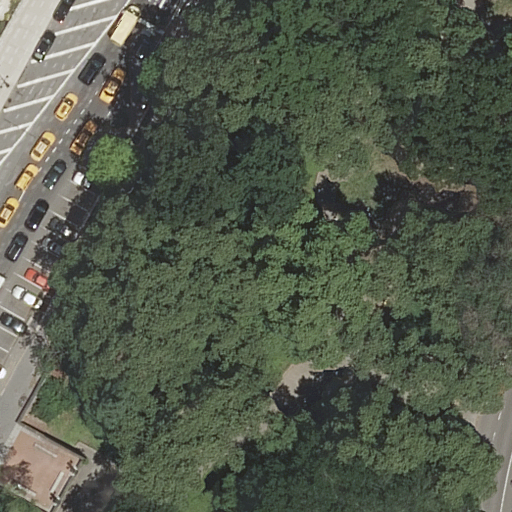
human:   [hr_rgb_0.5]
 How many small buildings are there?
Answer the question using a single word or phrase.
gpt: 1

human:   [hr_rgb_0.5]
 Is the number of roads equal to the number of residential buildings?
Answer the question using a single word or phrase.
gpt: no

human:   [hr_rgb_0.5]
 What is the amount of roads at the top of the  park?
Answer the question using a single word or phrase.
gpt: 3

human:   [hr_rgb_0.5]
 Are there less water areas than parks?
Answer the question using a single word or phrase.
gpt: yes

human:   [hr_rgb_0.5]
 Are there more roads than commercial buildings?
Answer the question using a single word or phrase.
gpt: yes

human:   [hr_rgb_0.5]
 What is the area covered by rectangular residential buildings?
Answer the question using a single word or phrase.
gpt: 12m2

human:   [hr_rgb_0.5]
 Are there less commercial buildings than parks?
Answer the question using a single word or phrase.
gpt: yes

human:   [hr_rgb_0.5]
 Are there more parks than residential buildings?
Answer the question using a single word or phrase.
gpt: no

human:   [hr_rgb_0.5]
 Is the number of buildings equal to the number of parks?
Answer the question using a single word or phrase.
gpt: no

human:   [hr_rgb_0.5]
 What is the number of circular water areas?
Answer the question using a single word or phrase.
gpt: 0

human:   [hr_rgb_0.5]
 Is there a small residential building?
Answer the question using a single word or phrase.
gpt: yes

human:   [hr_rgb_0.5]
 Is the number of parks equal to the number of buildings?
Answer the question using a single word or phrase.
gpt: no

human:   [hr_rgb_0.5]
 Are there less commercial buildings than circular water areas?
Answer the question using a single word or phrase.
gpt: no

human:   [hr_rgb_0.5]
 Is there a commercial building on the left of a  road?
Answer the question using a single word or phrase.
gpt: no

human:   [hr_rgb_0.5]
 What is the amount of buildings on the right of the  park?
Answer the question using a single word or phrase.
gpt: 1

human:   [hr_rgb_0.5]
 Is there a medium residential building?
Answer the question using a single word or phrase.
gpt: no

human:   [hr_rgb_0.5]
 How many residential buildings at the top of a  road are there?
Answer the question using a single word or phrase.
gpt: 2

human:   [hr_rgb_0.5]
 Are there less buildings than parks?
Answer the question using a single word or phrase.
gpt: no

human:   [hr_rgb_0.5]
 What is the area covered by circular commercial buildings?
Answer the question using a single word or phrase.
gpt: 0m2

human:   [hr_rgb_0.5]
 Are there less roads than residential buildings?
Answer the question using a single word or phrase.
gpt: no

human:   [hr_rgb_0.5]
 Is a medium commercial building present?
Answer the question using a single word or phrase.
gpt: no

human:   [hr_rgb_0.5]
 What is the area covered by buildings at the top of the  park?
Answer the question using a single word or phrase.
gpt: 2064m2

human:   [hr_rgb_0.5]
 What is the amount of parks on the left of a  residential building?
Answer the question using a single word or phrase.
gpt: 0

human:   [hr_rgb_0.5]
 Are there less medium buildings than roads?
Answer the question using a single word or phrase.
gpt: yes

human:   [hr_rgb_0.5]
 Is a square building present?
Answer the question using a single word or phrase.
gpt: no

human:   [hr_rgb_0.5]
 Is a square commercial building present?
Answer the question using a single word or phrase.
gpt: no

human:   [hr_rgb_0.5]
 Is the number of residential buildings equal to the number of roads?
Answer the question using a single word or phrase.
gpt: no

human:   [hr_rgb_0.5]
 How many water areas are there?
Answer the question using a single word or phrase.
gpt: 0

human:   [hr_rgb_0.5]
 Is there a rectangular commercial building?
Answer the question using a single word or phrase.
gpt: no

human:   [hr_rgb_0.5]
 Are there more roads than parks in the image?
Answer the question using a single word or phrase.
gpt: yes

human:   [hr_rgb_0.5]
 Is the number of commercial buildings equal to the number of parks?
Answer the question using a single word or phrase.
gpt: no

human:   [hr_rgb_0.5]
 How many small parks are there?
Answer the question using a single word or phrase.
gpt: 0

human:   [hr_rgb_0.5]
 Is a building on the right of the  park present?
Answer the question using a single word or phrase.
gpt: yes

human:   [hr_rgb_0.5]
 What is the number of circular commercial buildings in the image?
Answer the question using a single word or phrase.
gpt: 0

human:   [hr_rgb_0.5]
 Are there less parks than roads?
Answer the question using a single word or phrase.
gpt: yes

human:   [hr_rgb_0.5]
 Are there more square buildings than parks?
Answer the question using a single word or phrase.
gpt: no